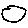
Label: circle